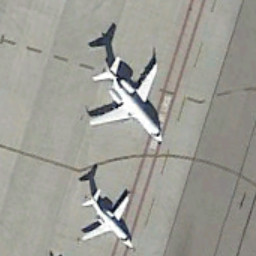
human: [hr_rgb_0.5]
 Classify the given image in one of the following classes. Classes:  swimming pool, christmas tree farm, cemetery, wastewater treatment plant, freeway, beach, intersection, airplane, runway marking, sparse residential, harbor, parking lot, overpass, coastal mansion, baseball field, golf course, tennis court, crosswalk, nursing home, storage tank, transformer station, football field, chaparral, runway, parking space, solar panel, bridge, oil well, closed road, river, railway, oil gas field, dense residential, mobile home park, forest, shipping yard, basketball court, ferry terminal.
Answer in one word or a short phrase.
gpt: airplane